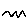
Label: zigzag